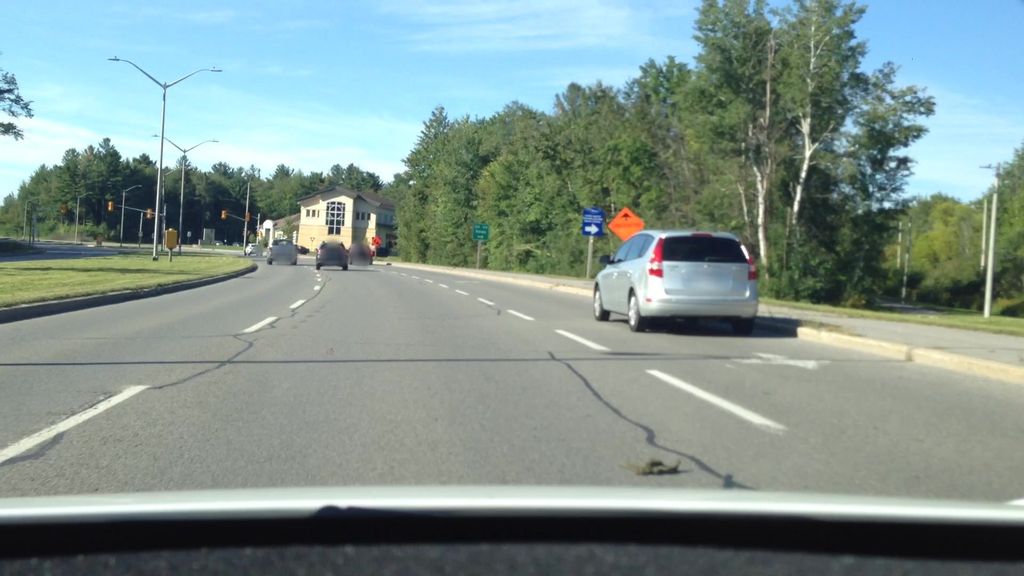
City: ottawa-gatineau